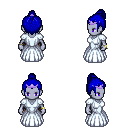
a pixel art fantasy rpg character, female body template, dark elf, purple skin, underdress, robe skirt, blue short topknot hairstyle, purple tiara, bracelets, four views (front, back, left, right), 2x2 character sprite sheet, small pixel art, hard edges, no anti-aliasing